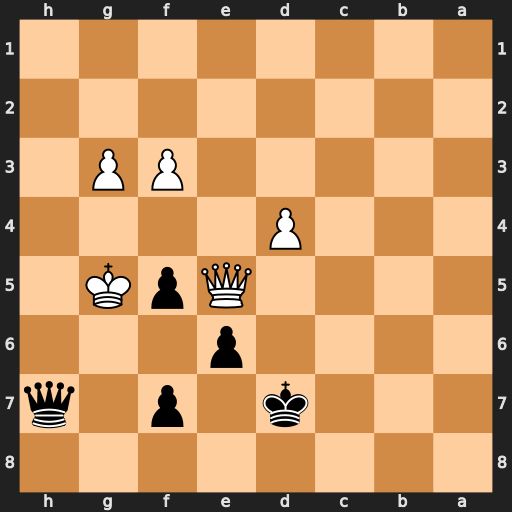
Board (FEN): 8/3k1p1q/4p3/4QpK1/3P4/5PP1/8/8
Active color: b
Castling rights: -
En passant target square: -
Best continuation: Qg6+ Kf4 Qh6#